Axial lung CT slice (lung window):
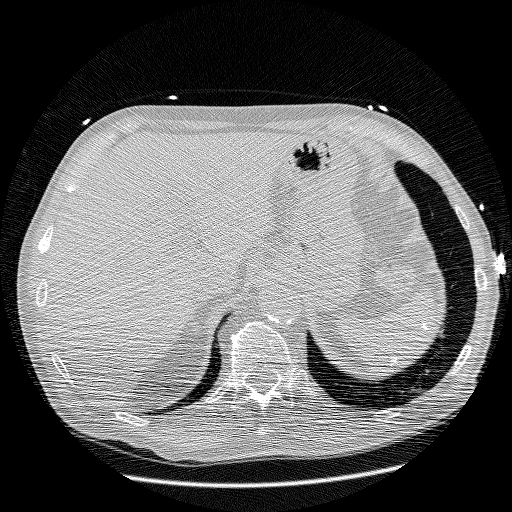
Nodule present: no